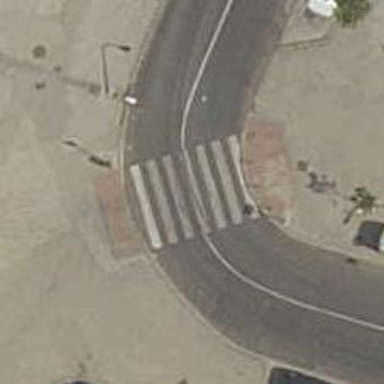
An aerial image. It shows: Pedestrian road.